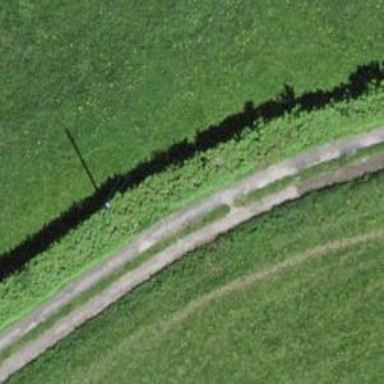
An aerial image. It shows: Hedge barrier.